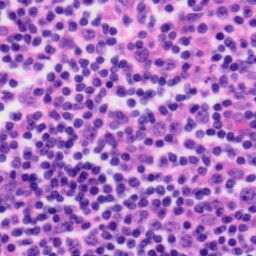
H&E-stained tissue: Tonsil